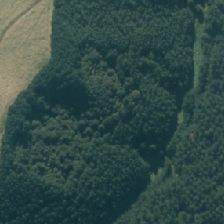
Land cover: broadleaved_indigenous_hardwood